Question: I have develop an application using jQuery. This application is working fine on my development machine. After release this application on server, jQuery is not working due to path problem.
'''
<script language="javascript" type="text/javascript" src='<%=ResolveClientUrl("~/scripts/jQueryv2.0.3.js") %>'></script>
<%-- <link rel="stylesheet" type="text/css" href="http://ajax.googleapis.com/ajax/libs/jqueryui/1.8.2/themes/redmond/jquery-ui.css" />--%>
<link rel="stylesheet" type="text/css" href="css/jquery-ui.css" />
<link rel="stylesheet" type="text/css" href="css/ui.jqgrid.css" />
<link rel="stylesheet" type="text/css" href="css/common.css" />
<link rel="stylesheet" type="text/css" href="css/uploadfile.css" />
<link rel="stylesheet" type="text/css" href="css/jquery.plupload.queue.css" />
<script type="text/javascript" src='<%=ResolveClientUrl("~/scripts/jquery-ui.js") %>'></script>
<script type="text/javascript" src='<%=ResolveClientUrl("~/scripts/grid.locale-en.js") %>'></script>
<script type="text/javascript" src='<%=ResolveClientUrl("~/scripts/jquery.jqGrid.min.js") %>'></script>
<script type="text/javascript" src='<%=ResolveClientUrl("~/scripts/common.js") %>'></script>
<script type="text/javascript" src='<%=ResolveClientUrl("~/scripts/jquery.uploadfile.min.js") %>'></script>
<script type="text/javascript" src='<%=ResolveClientUrl("~/scripts/ServiceCall.js") %>'></script>
<script type="text/javascript" src='<%=ResolveClientUrl("~/scripts/plupload.full.min.js") %>'></script>
<script type="text/javascript" src='<%=ResolveClientUrl("~/scripts/moxie.js") %>'></script>
<script type="text/javascript" src='<%=ResolveClientUrl("~/scripts/jquery.plupload.queue.js") %>'></script>
'''
Please see the below screen shot.

my url is <URL>
after viewing into detail view i found path is something different.
Path in debugger : <URL>
same is happening with CSS as well.
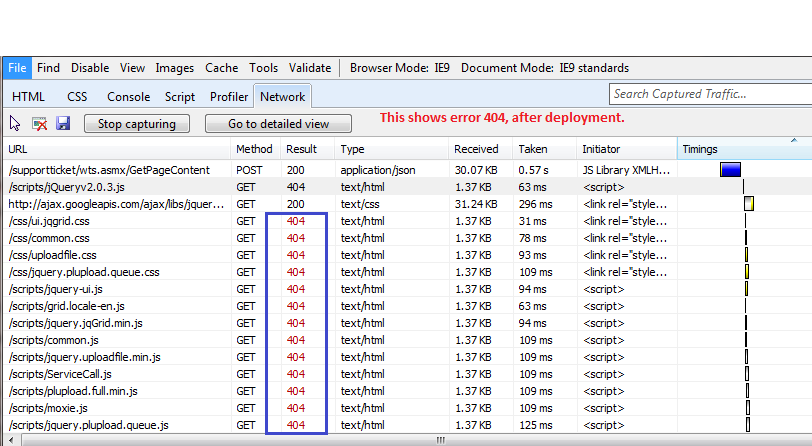
Answer: why not write full path to the css / js folder like this
'''
<script src="/path/to/scriptfolder/filename.js"></script>
<link rel="stylesheet" type="text/css" src="/path/to/cssfolder/filename.css"/>
'''
where '/' in front means that the folder is in the root, or use
'''
<script src="../script/filename.js"></script>
<link rel="stylesheet" type="text/css" src="../css/filename.css"/>
'''
where '../' indicates that the browser should request the file from a directory one level above the current directory
## Usage Example
example if your webpage is www.example.com and your directory is like this
'''
-/
-home/
-contactus/
-supportticket/
-Default.aspx
-script/
-script.js
-css/
-style.css
'''
and you call the script from 'www.example.com/contactus/supportticket/Default.aspx' then you can either write it like this
Full Path :
'''
<script type="text/javascript" src="/contactus/supportticket/script/script.js"></script>
'''
or Relative Path to your current page :
'''
<script type="text/javascript" src="../script/script.js></script>
'''
which should be equal with
'''
<script type="text/javascript" src="<%=ResolveClientUrl("~/script/script.js") %>"></script>
'''